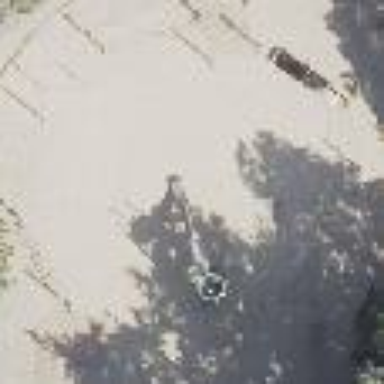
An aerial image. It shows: Playground featuring climbing frame.